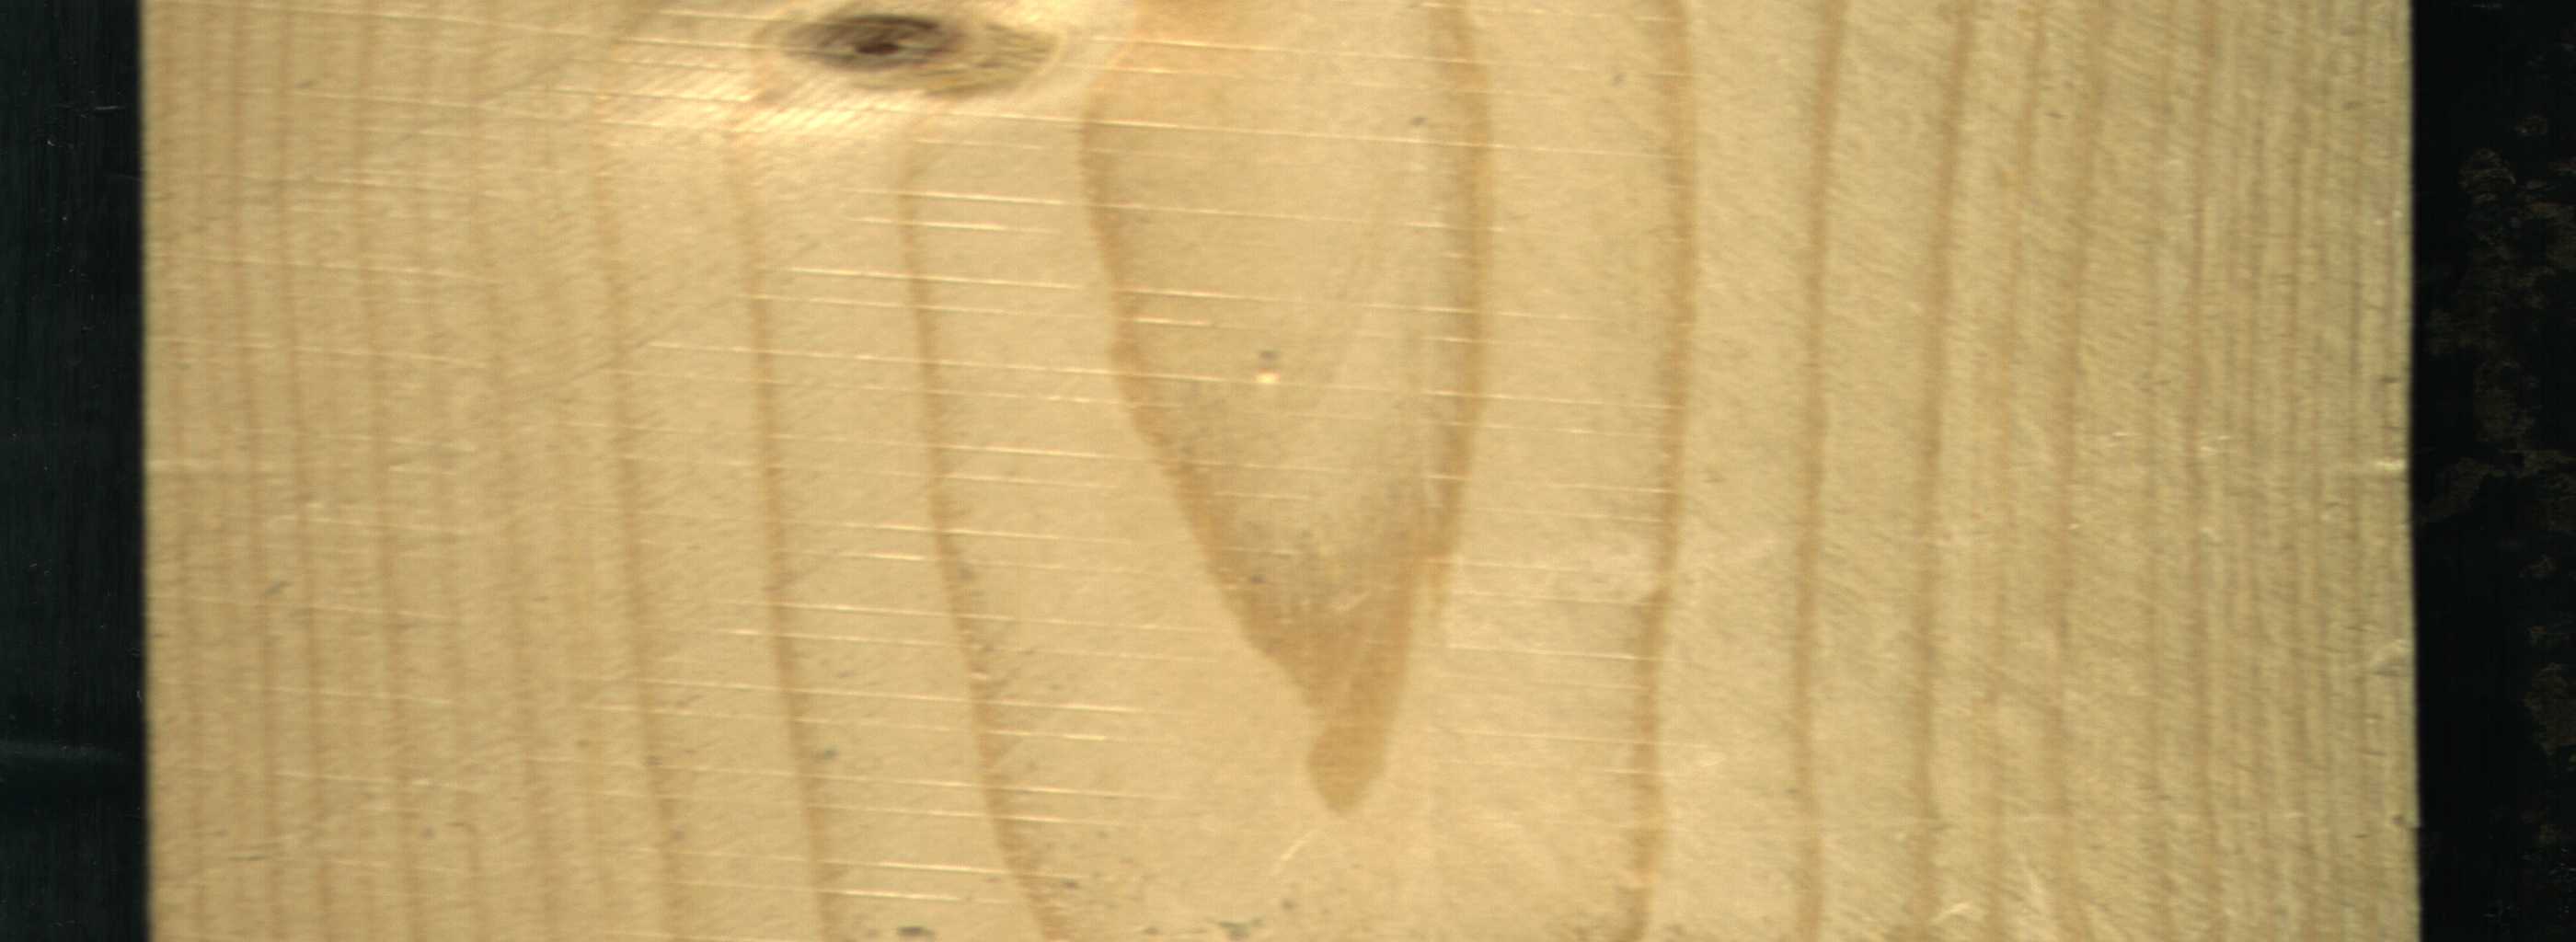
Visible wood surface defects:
Live_Knot